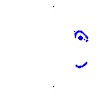
Particle: electron